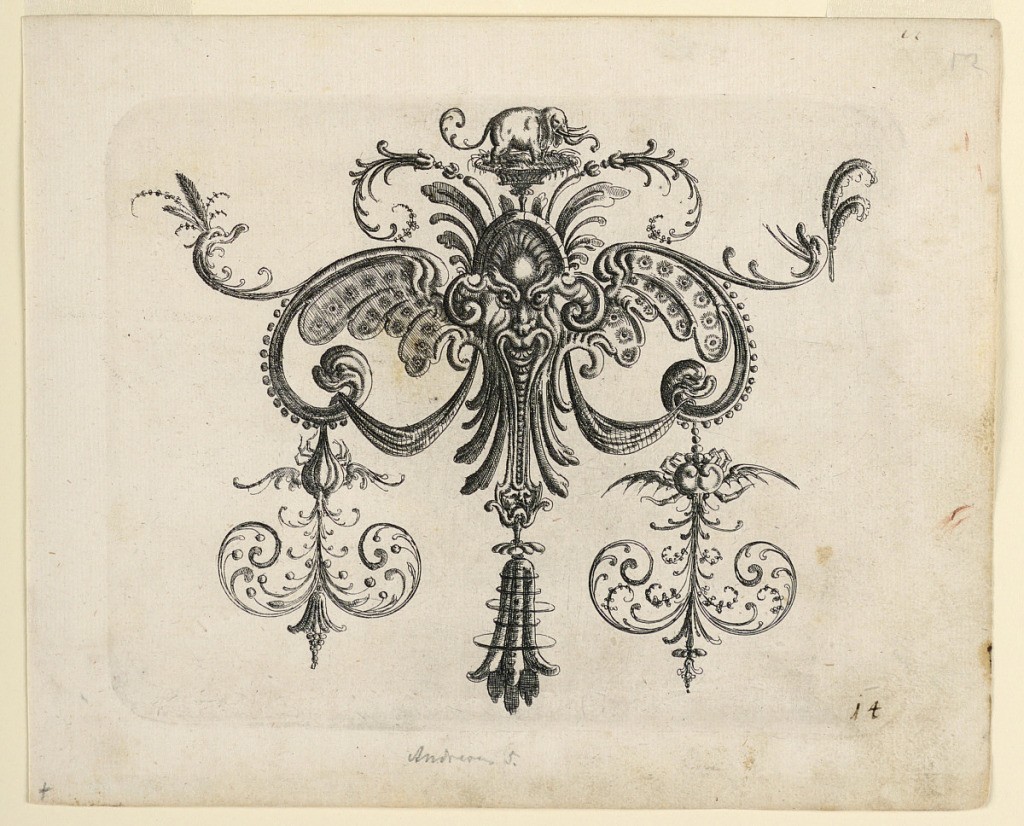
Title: Plate 14, from Neüw Grotteßken Buch (New Grotesque Book)
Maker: Christoph Jamnitzer, German, 1563 - 1618
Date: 1610
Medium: Engraving on laid paper
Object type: Print
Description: Ornamental cartouche composed of a auricular cartilage-like form with a grotesque mask and wings terminating in dolphin's heads supporting swags. At top, an elephant.